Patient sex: M
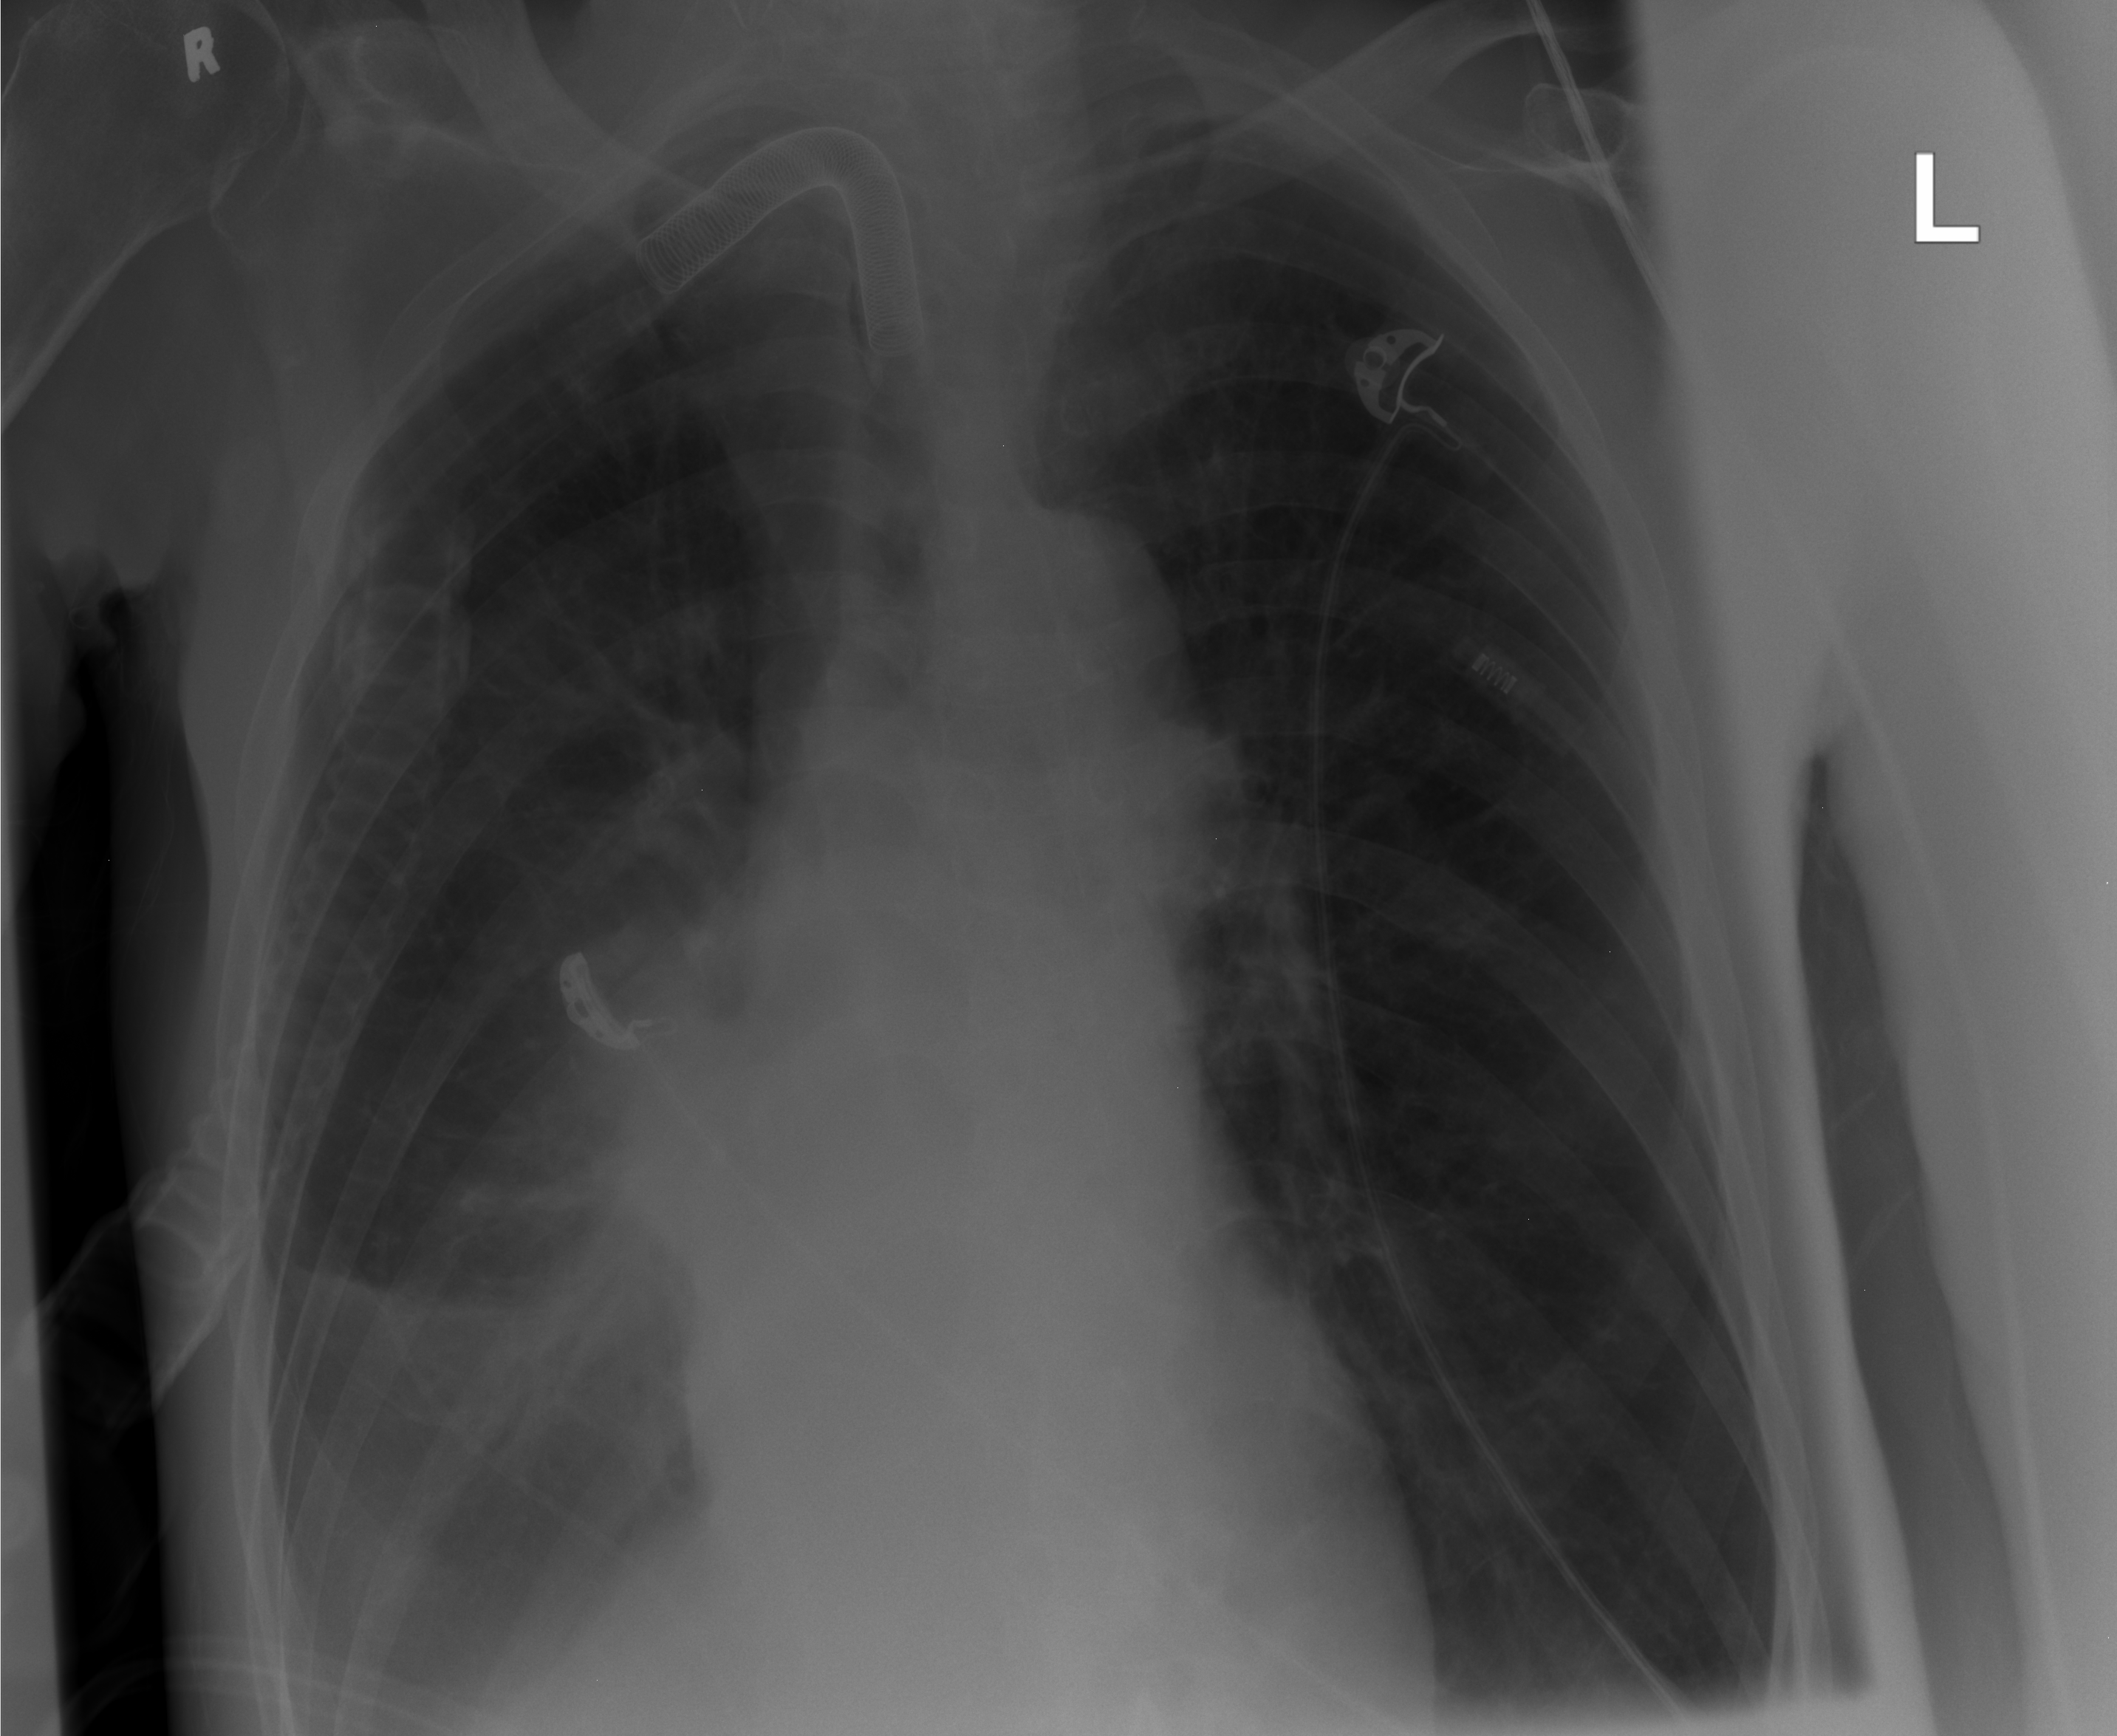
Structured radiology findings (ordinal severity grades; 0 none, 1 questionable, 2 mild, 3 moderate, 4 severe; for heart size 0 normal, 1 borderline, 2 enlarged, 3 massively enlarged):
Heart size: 0
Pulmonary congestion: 0
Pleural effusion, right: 2
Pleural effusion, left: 0
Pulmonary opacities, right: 0
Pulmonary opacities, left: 0
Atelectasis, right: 2
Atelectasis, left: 0